Question: I have a simple equation that I plotted via
'''
def chernoff_bound(beta):
return 0.5 * np.exp(-beta * (1-beta))
betas = np.arange(0, 1, 0.01)
c_bound = chernoff_bound(betas)
plt.plot(betas, c_bound)
plt.title('Chernoff Bound')
plt.ylabel('P(error)')
plt.xlabel('parameter beta')
plt.show()
'''

Now, I want to find the value where P(error) is minimum.
I tried to do it via the 'scipy.optimize.minimize()' function (honestly, I haven't used it before and there is maybe some error of thought here ...)
'''
from scipy.optimize import minimize
x0 = [0.1,0.2,0.4,0.5,0.9]
fun = lambda x: 0.5 * np.exp(-x * (1-x))
res = minimize(fun, x0, method='Nelder-Mead')
'''
And the error I get is:
'''
---------------------------------------------------------------------------
ValueError Traceback (most recent call last)
<ipython-input-25-2b04597c4341> in <module>()
3 x0 = [0.1,0.2,0.4,0.5,0.9]
4 fun = lambda x: 0.5 * np.exp(-x * (1-x))
----> 5 res = minimize(fun, x0, method='Nelder-Mead')
6 print(res)
/Library/Frameworks/Python.framework/Versions/3.3/lib/python3.3/site-packages/scipy/optimize/_minimize.py in minimize(fun, x0, args, method, jac, hess, hessp, bounds, constraints, tol, callback, options)
364
365 if meth == 'nelder-mead':
--> 366 return _minimize_neldermead(fun, x0, args, callback, **options)
367 elif meth == 'powell':
368 return _minimize_powell(fun, x0, args, callback, **options)
/Library/Frameworks/Python.framework/Versions/3.3/lib/python3.3/site-packages/scipy/optimize/optimize.py in _minimize_neldermead(func, x0, args, callback, xtol, ftol, maxiter, maxfev, disp, return_all, **unknown_options)
436 if retall:
437 allvecs = [sim[0]]
--> 438 fsim[0] = func(x0)
439 nonzdelt = 0.05
440 zdelt = 0.00025
ValueError: setting an array element with a sequence.
'''
I would very much appreciate it if someone can point me to the right track here!
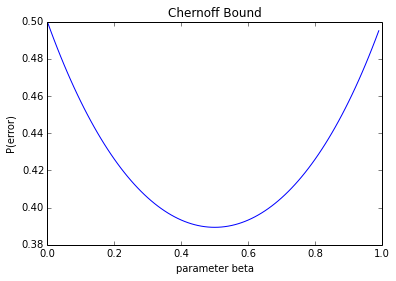
Answer: The second argument of 'optimize.minimize' is an initial guess -- your guess for the minimum 'x'-value that you wish 'optimize.minimize' to find. So, for example,
'''
import numpy as np
from scipy import optimize
x0 = 0.1
fun = lambda x: 0.5 * np.exp(-x * (1-x))
res = optimize.minimize(fun, x0, method='Nelder-Mead')
print(res)
'''
yields
'''
status: 0
nfev: 36
success: True
fun: 0.38940039153570244
x: array([ 0.5])
message: 'Optimization terminated successfully.'
nit: 18
'''
'x0' need not always be a scalar. It could be an array -- it depends on 'fun'. In the above example, 'x0 = np.array([0.1])' would also work. The key point is that for whatever you guess, 'fun(x0)' should be a scalar.